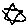
Label: star